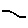
Label: line